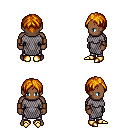
a pixel art fantasy rpg character, male body template, human, dark skin, chain mail, metal pants, dark blonde parted hairstyle, leather bracers, gold boots, four views (front, back, left, right), 2x2 character sprite sheet, small pixel art, hard edges, no anti-aliasing